Question: I have search but didnt find anything relevant to my question.
When I open my project in xcode 5 it asked me to upgrade. I skipped that moment.
Now my project is basically for iOS 7 but in Xcode I still see older dark gradient bar and all that older stuff in storyboard.
I tried to looked into this issue and googled around. but didn't find anything.
Can anyone help me to get my project upgrade storyboard to iOS 7 and xcode 5 format or know how to re-trigger the pop up below :

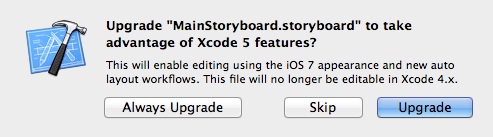
Answer: As far as I know Xcode only changes two attributes during this upgrade offer in your Storyboard: enable Auto Layout and make the UI elements in Interface Builder appear as iOS 7. Here's how you can do those two things manually:
To enable Auto Layout, select your Storyboard file, then in the right hand pane select the File Inspector. At the top there's a tickbox labelled "Use Auto Layout". Just above it is a drop-down menu labelled "View as" which lets you switch between the iOS 6 (vintage) and the iOS 7 look.

Both Auto Layout and the way iOS 7 deals with view controllers will have implications on the way your apps work. It's probably wise to create a branch and do some experimenting to avoid unexpected surprises (because we've all been there).
Hope this helps!